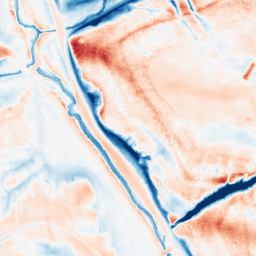
Category: classical
Decomposition family: gaussian_anisotropic
Decomposition parameters: sigma_x: 5
sigma_y: 10
Upsampling method: regularized
Upsampling parameters: scale: 4
lambda_reg: 0.01
Upsampling scale: 4